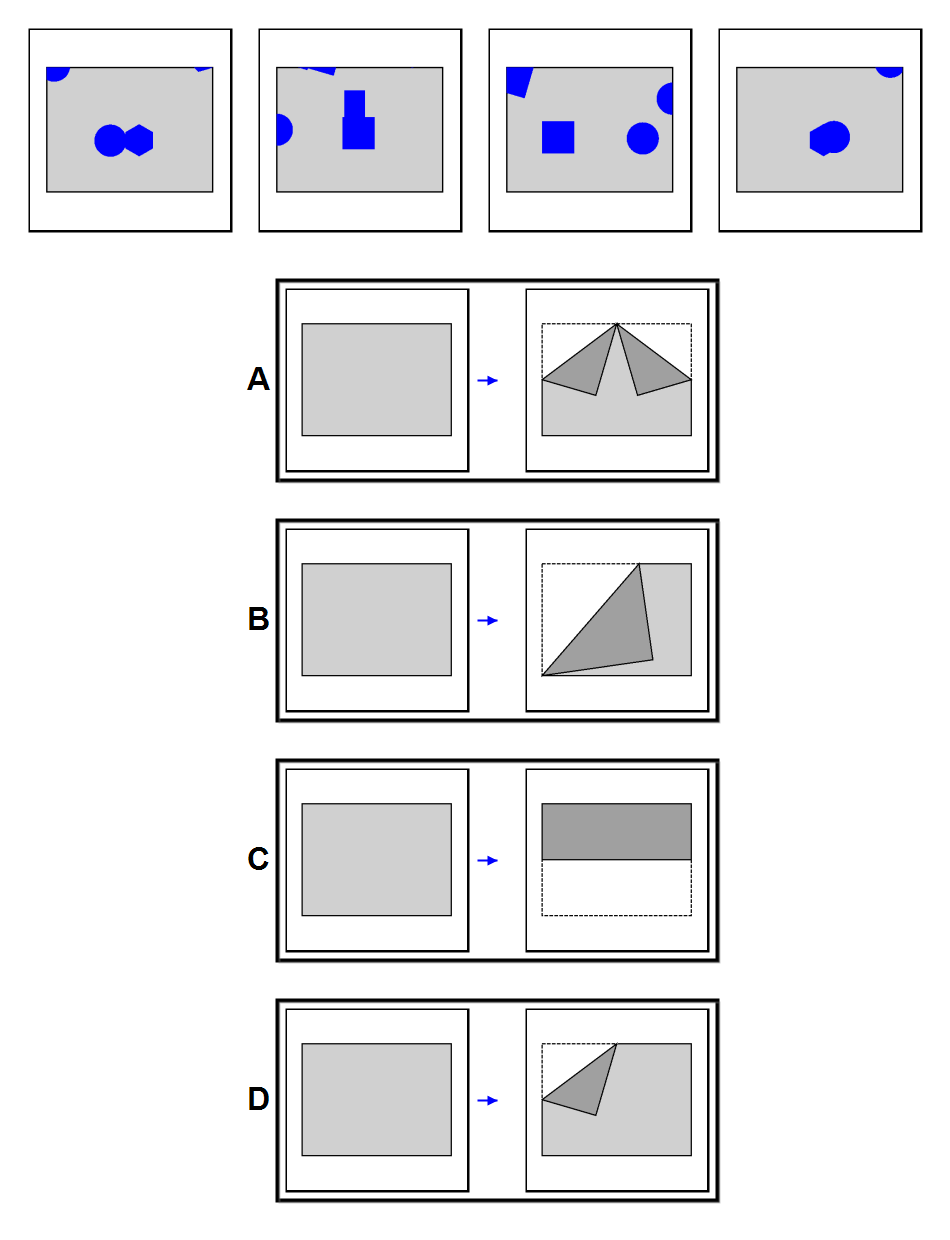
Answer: A